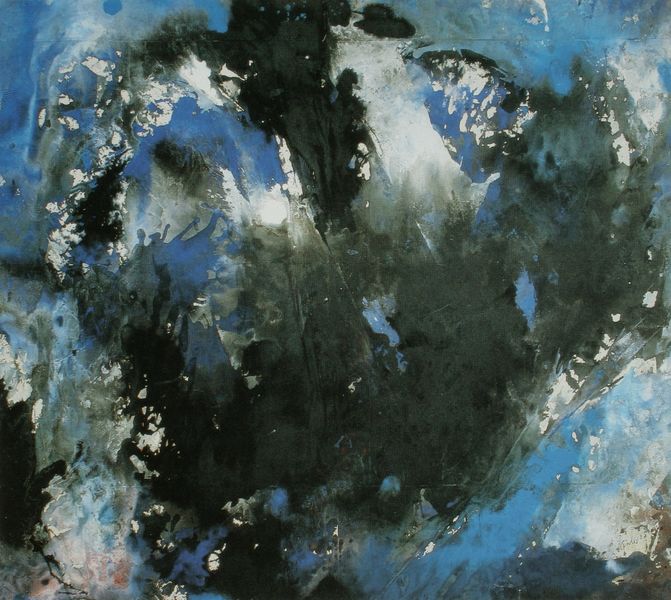
Titel: Groß, dunkel und wachsend
Künstler: Fred Thieler
Standort: Berlin
Institution: Galerie Georg Nothelfer
Schlagwörter: blau, dunkel, gemälde, himmel, vogel, wasser, wolken, aquarell, bunt, grau, hell, licht, schwarz, weiss, öl, rund, welle, düster, moderne, abstrakt, farben, modern, formen, nebel, wasserfarbe, abstraktion, wasserfarben, helligkeit, form, durcheinander, dynamik, spritzer, ungegenständlich, kleckse, getupft, aquryl, baselitz, drei farben, zao wou ki